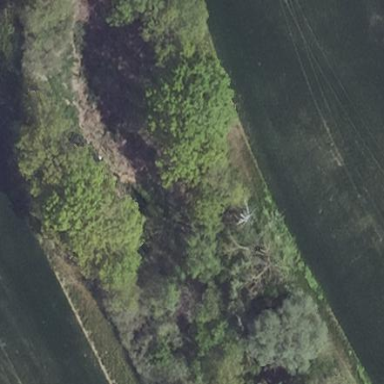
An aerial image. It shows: Beautiful woodland area.